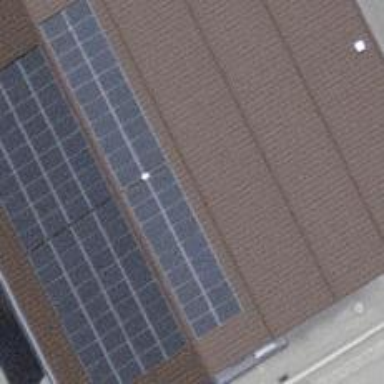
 consisting of solar photovoltaic panels."